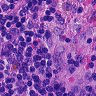
Metastatic tissue present: no